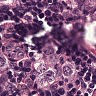
Metastatic tissue present: yes